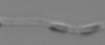
Label: Leptocylindrus